Question: I have a small little game I'm making in javascript and Raphael.js(which i'm fairly new to) and I'm making a turret essentially, just a circle that has a rectangle swivel around it. And that works fine and dandy!
Code for transform is :
'''
this.self = this.self.animate({ transform : this.transform }, 250);
'''
However, I need to find the coords of the rectangle after I animate it, but getBBox() keeps getting the same coords. Does anyone have any suggestions? A visual picture of the transform would be:

So I need the turret coords after the transformation. I need to find the front of the turret so I know where the bullet needs to come out of! Any advice will be appreciated!
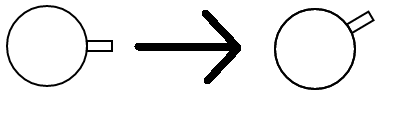
Answer:
By using the rotation number, will help you to find the coordinates. Lets say the rotation angel is q = 45 degrees.
This means that 'y' changes by a'x'cos(q).
Pay attention to all cases. In this particular case, both coordinates got decreased, but if you turn to southeast, then 'y' increases and 'x' decreases. Or if northwest: 'y' and 'x' decrease.